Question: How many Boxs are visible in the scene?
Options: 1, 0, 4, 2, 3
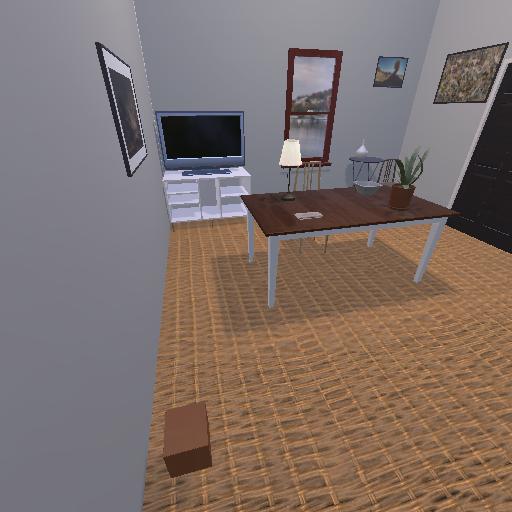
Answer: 1